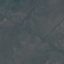
Land use / land cover class: HerbaceousVegetation